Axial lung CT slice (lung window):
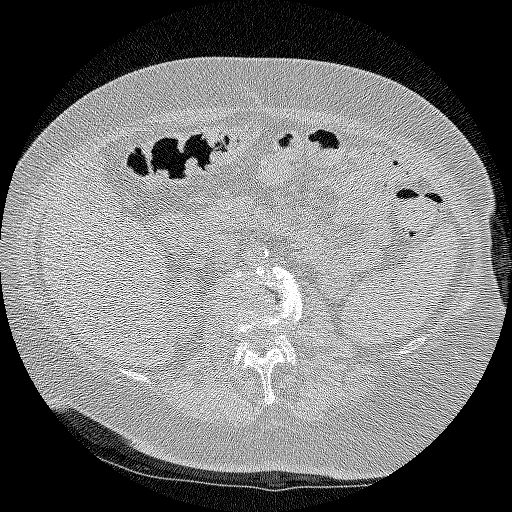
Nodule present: no